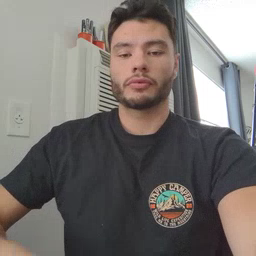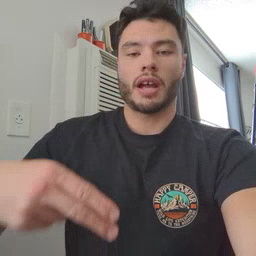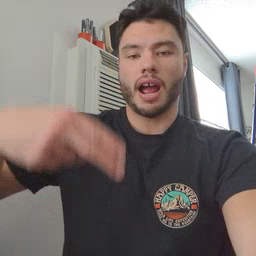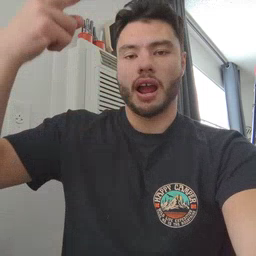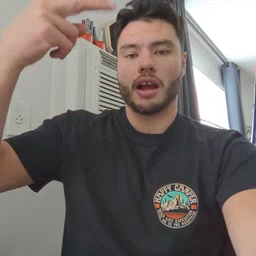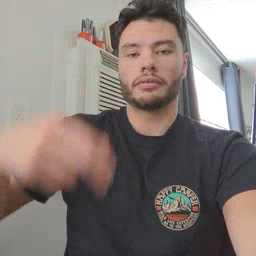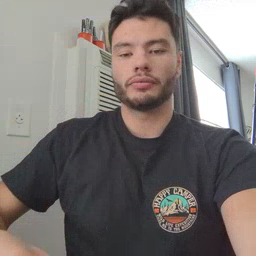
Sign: high